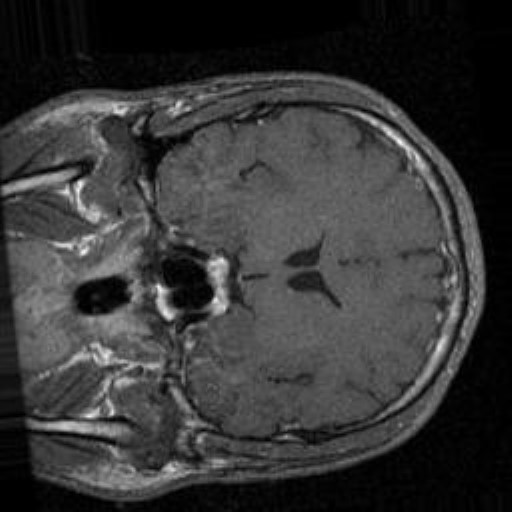
Label: brain_tumor